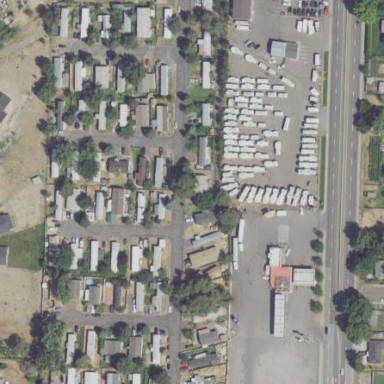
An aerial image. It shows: Residential area designated as trailer park.